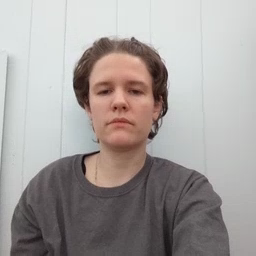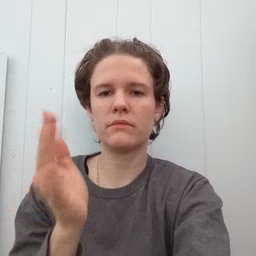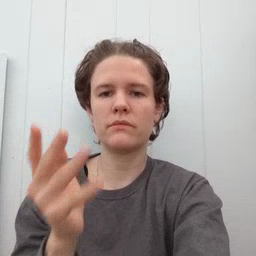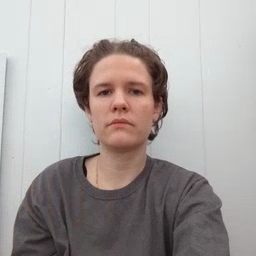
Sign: finger